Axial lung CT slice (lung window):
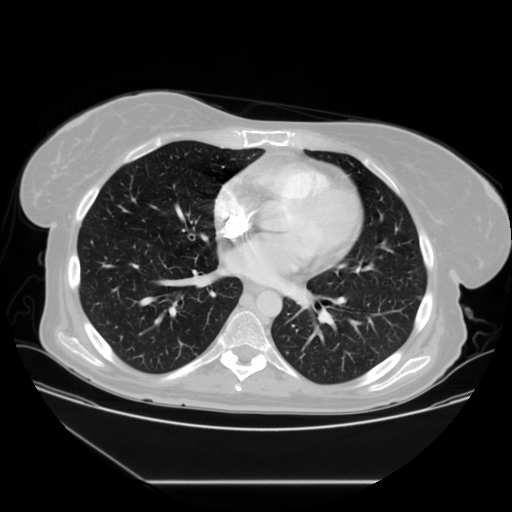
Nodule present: no